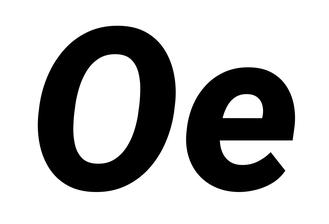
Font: Roboto-Italic_ExtraBold_Italic